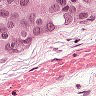
Metastatic tissue present: yes